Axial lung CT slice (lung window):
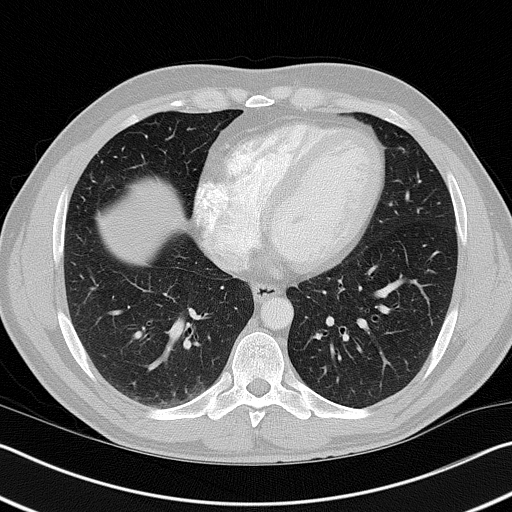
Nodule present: yes
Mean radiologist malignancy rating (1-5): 2